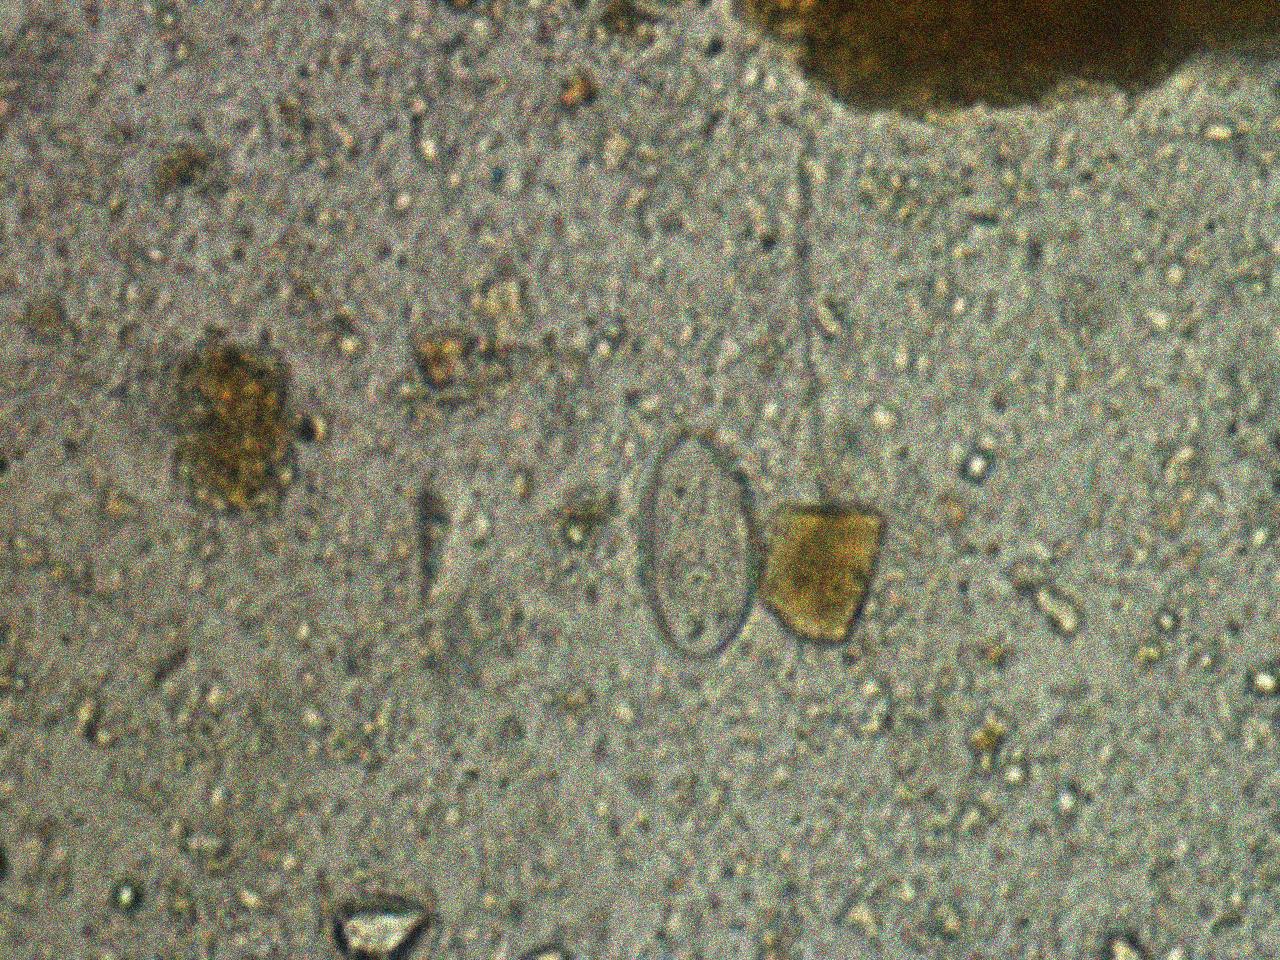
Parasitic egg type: Enterobius vermicularis